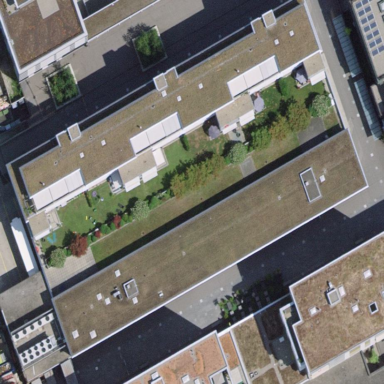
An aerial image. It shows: View of apartment building.